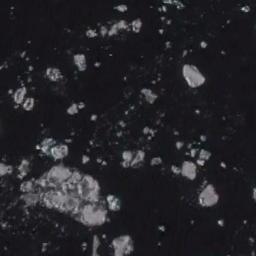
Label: sea_ice